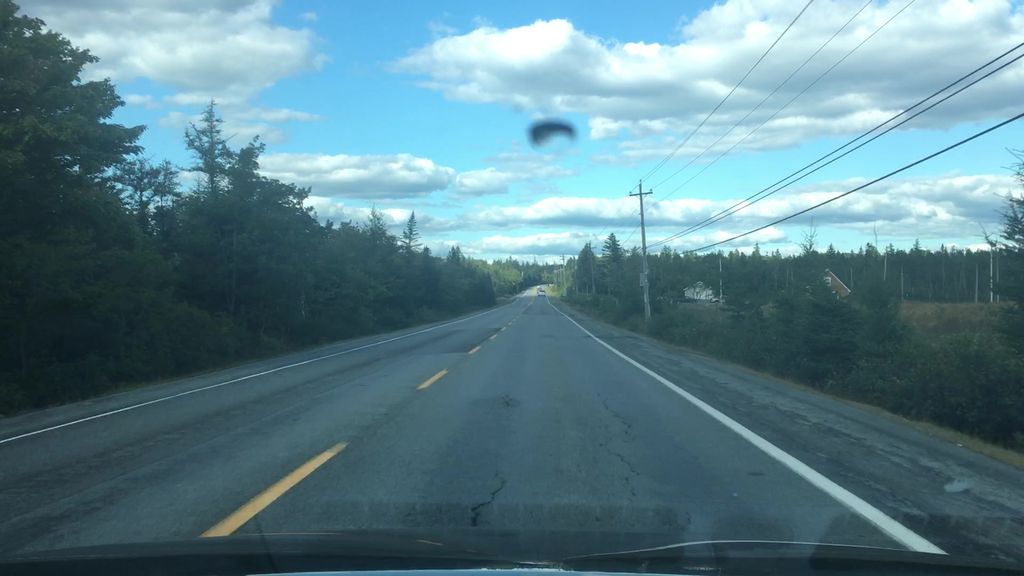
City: halifax